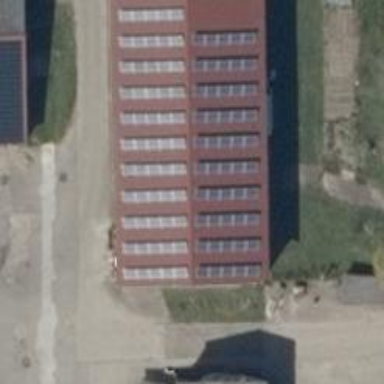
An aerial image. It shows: Solar photovoltaic panel generator producing electricity as small installation.